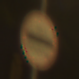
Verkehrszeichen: Zollstelle
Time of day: Night
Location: Outdoor (Urban)
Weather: Clear
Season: NotSpecified
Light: Artificial